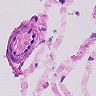
Metastatic tissue present: no